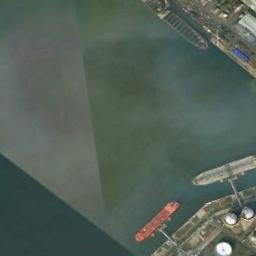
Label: ship